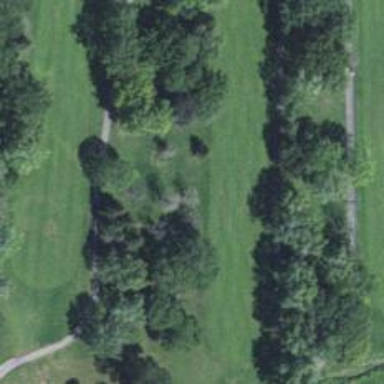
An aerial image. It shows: Golf hole.